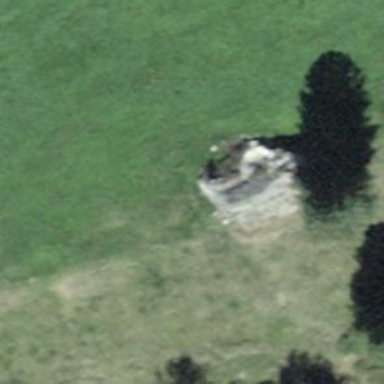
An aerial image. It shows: Natural rock formation.